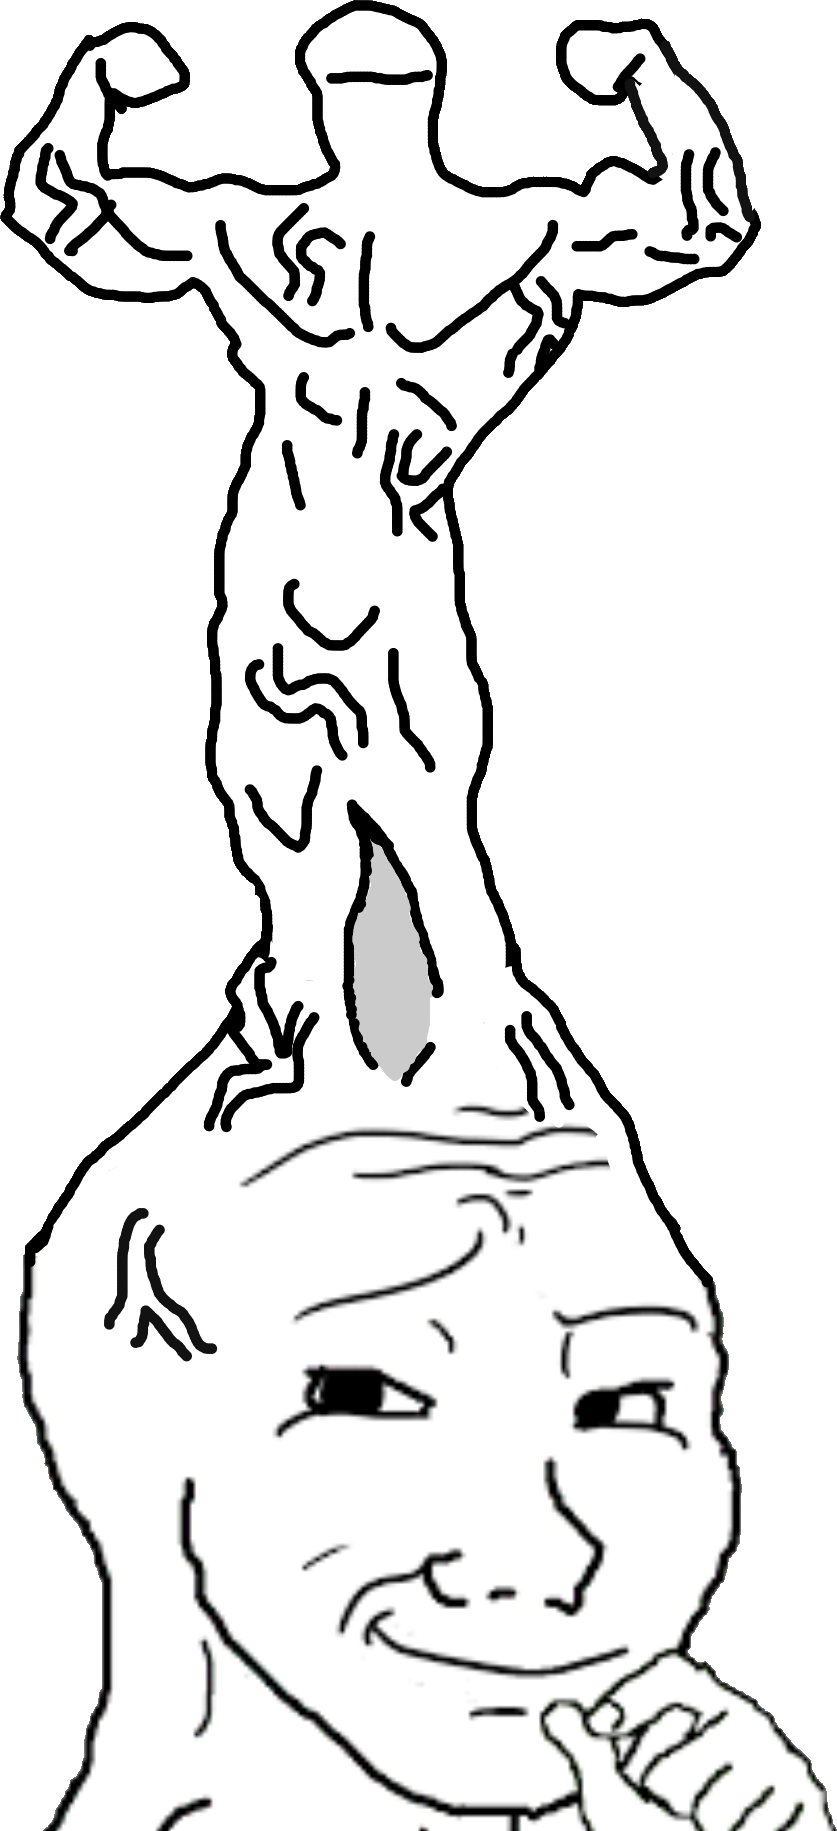
Label: 5_Brainiak